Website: home-depot
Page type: delivery-shipping
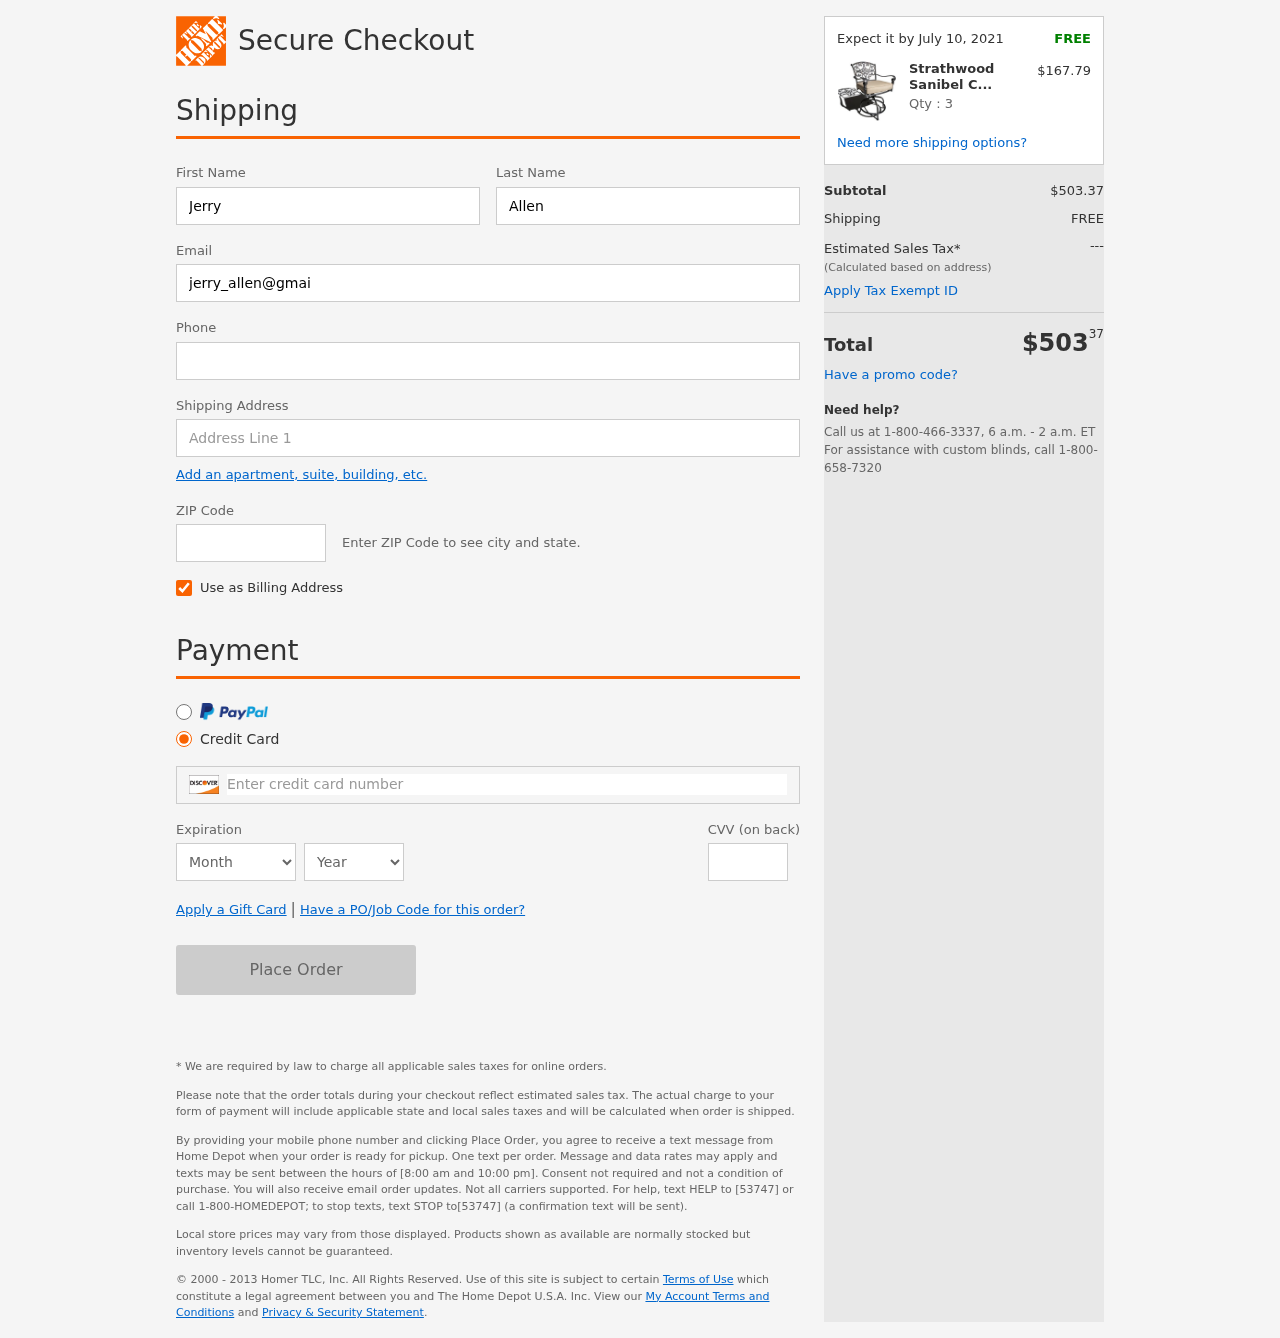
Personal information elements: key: PII_CARD_CVV
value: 544
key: PII_CARD_EXPIRY_MONTH
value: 08
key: PII_CARD_EXPIRY_YEAR
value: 28
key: PII_CARD_NUMBER
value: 6507 5694 3970 3199
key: PII_EMAIL
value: jerry_allen@gmail.com
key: PII_FIRSTNAME
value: Jerry
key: PII_LASTNAME
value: Allen
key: PII_PHONE
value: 3143687629
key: PII_POSTCODE
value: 52026
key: PII_STREET
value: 227 Turner Haven Suite 442
Product elements: key: PRODUCT1_NAME
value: Strathwood Sanibel Cast Aluminum Balcony Chair with Cushion, Set of 2
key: PRODUCT1_PRICE
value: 167.79
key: PRODUCT1_QUANTITY
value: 3
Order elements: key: ORDER_DELIVERY_DATE
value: Expect it by July 10, 2021
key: ORDER_SUBTOTAL
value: $503.37
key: ORDER_SHIPPING_COST
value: FREE
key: ORDER_TOTAL
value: $50337